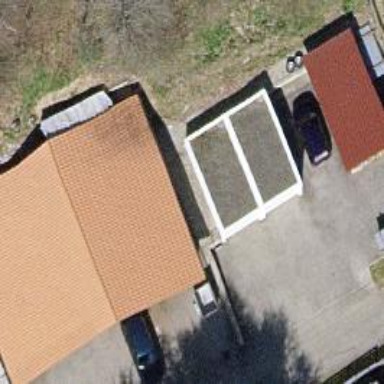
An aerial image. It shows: Garage building.